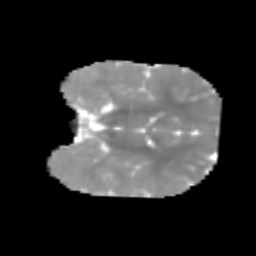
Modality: MD
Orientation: coronal
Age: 6
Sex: male
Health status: healthy